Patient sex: F
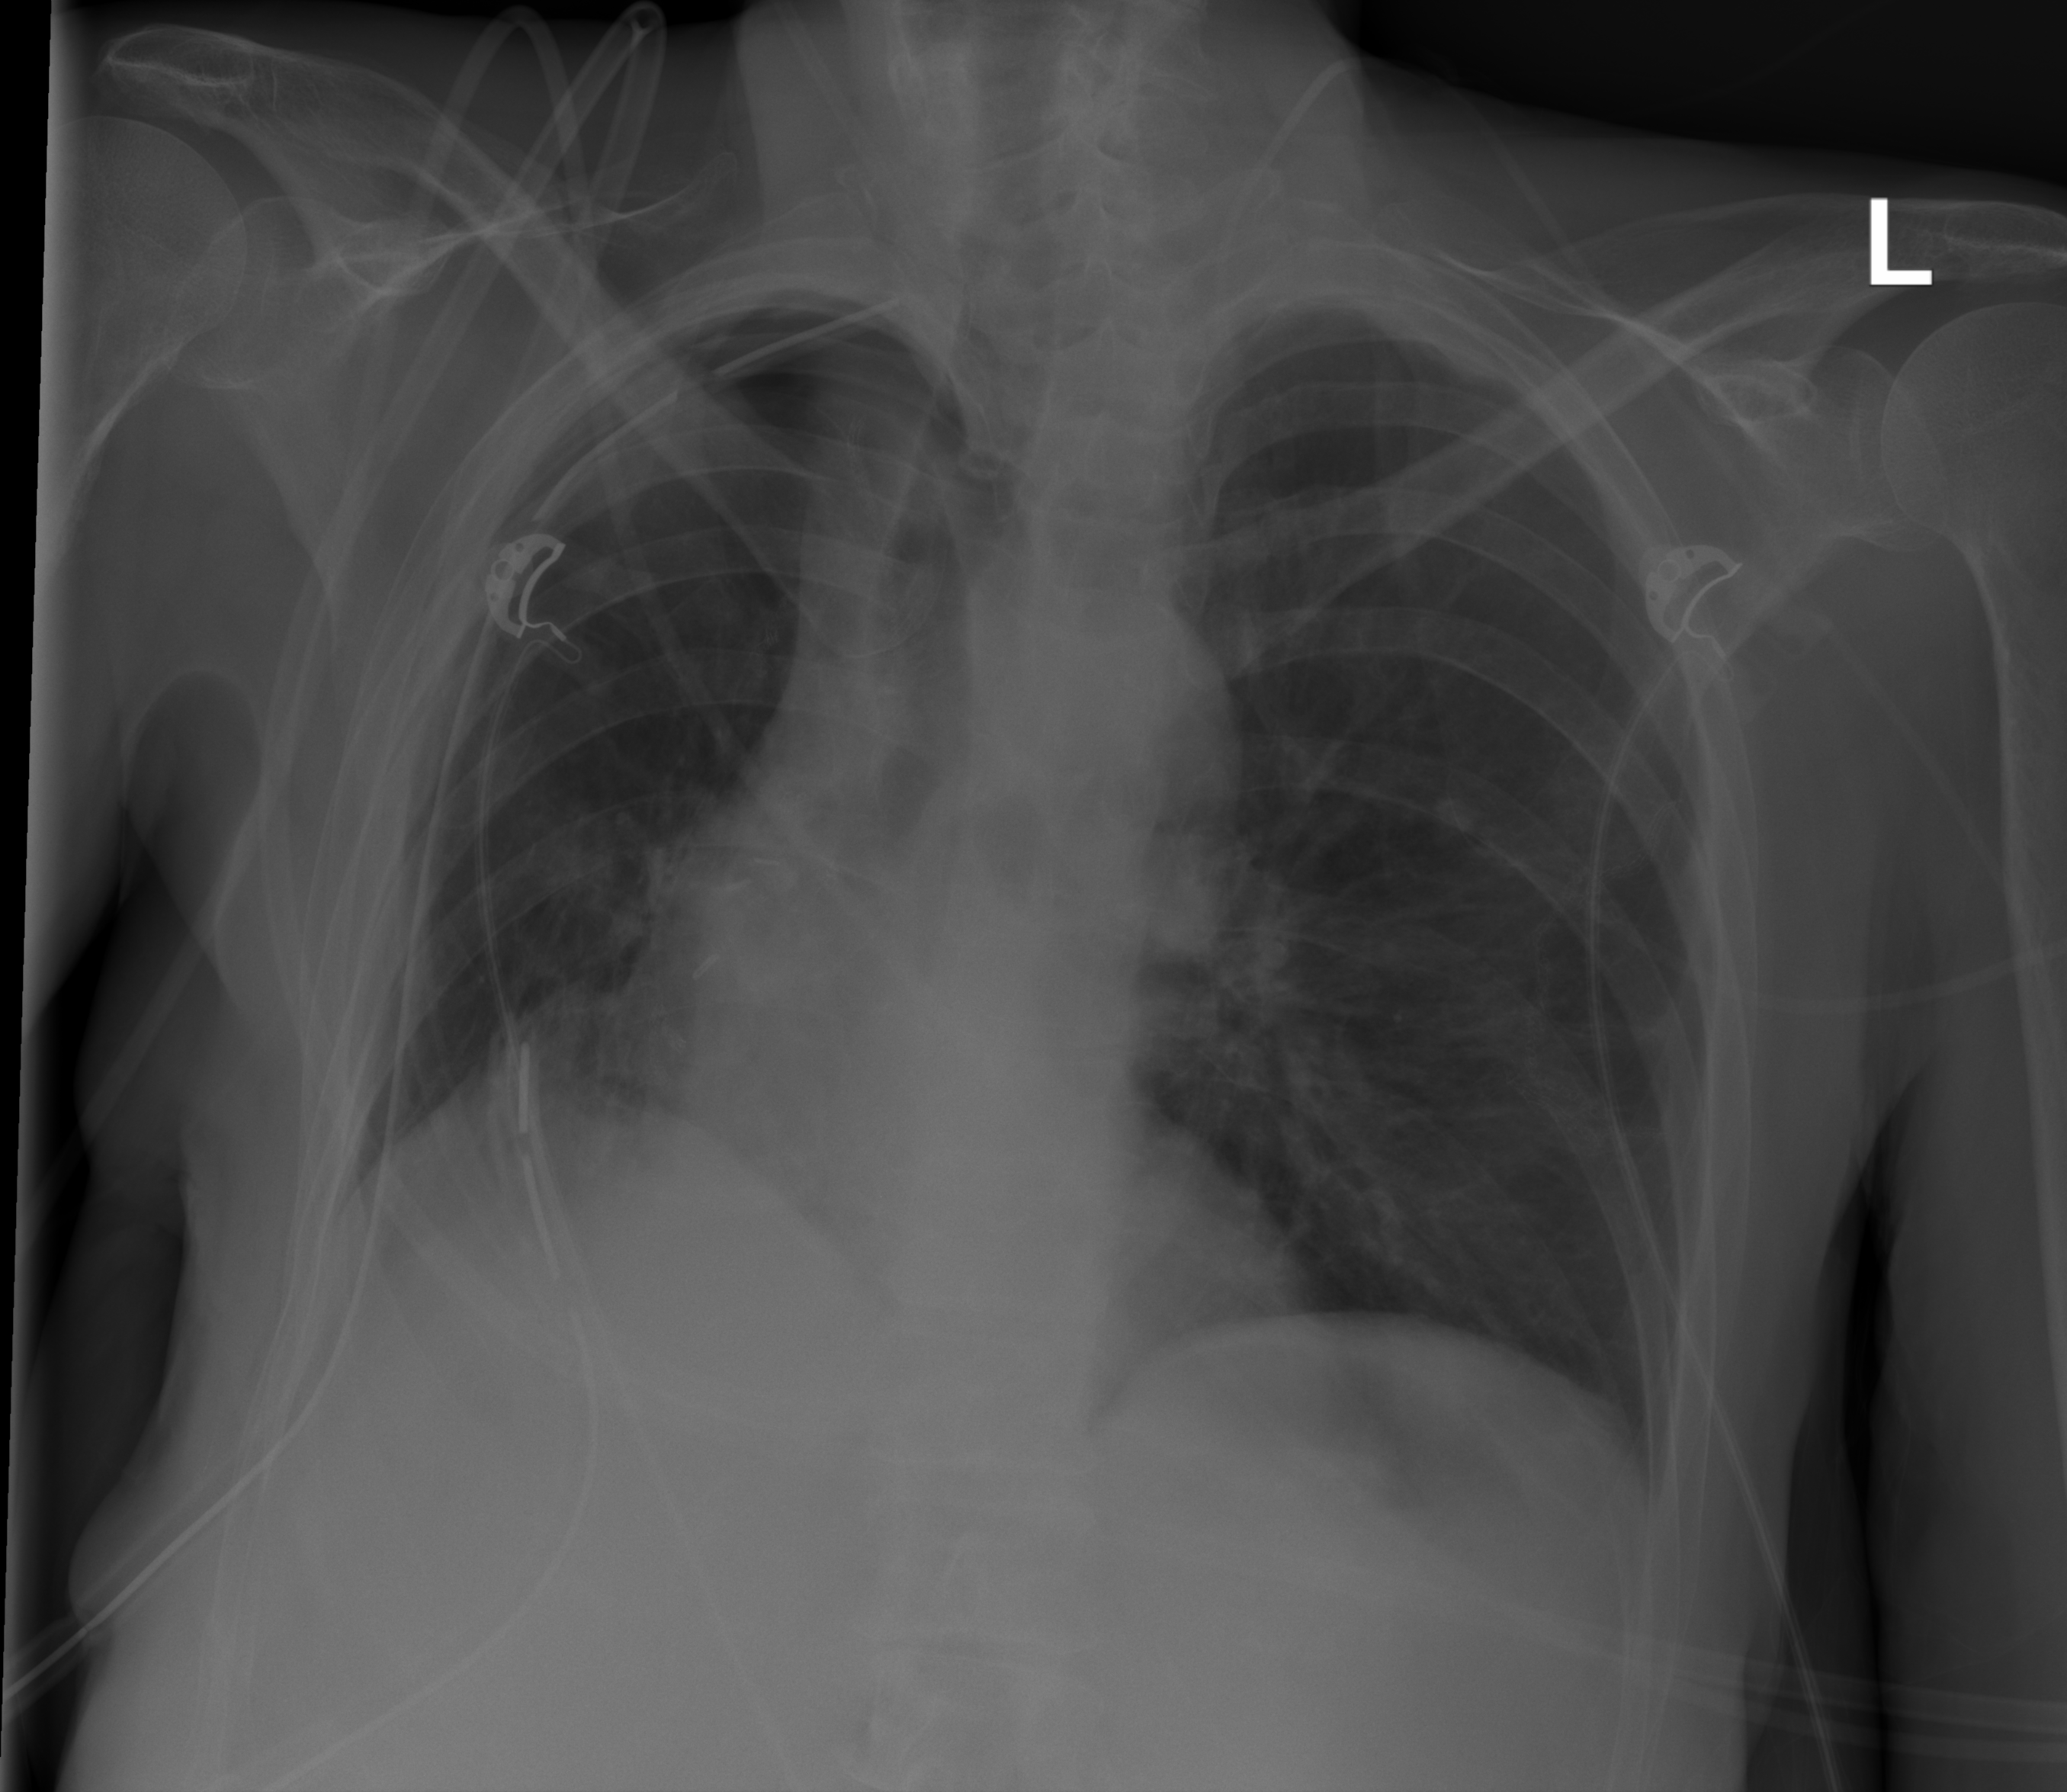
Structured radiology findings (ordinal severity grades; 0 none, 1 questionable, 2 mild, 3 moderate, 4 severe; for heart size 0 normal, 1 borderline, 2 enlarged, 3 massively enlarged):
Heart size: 0
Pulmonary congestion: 0
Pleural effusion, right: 0
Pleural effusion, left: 0
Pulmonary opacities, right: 0
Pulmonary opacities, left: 0
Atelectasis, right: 2
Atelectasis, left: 0